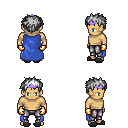
a pixel art fantasy rpg character, male body template, human, tanned skin, blue cape, metal pants, white bedhead hairstyle, purple tiara, gold gloves, gray slippers, four views (front, back, left, right), 2x2 character sprite sheet, small pixel art, hard edges, no anti-aliasing